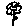
Label: flower